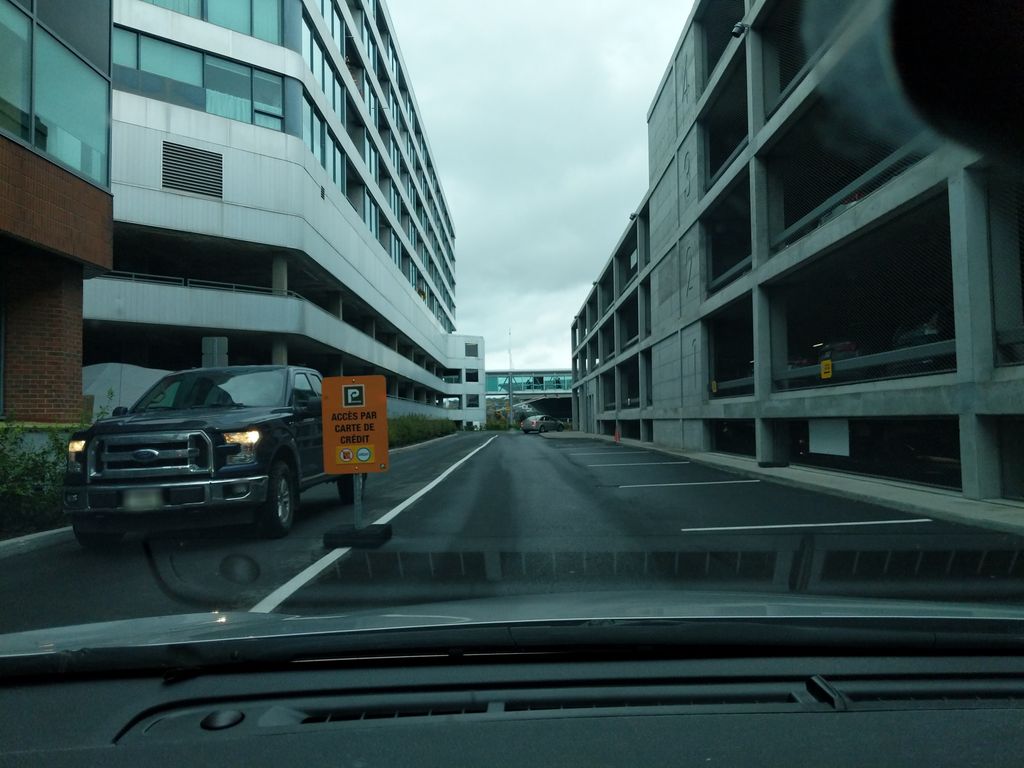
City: quebec_city